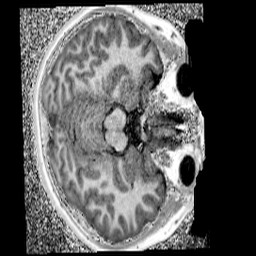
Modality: UNIT1_denoised
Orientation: axial
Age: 10
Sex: female
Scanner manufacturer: siemens
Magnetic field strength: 3 T
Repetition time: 4 s
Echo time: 0.00299 s